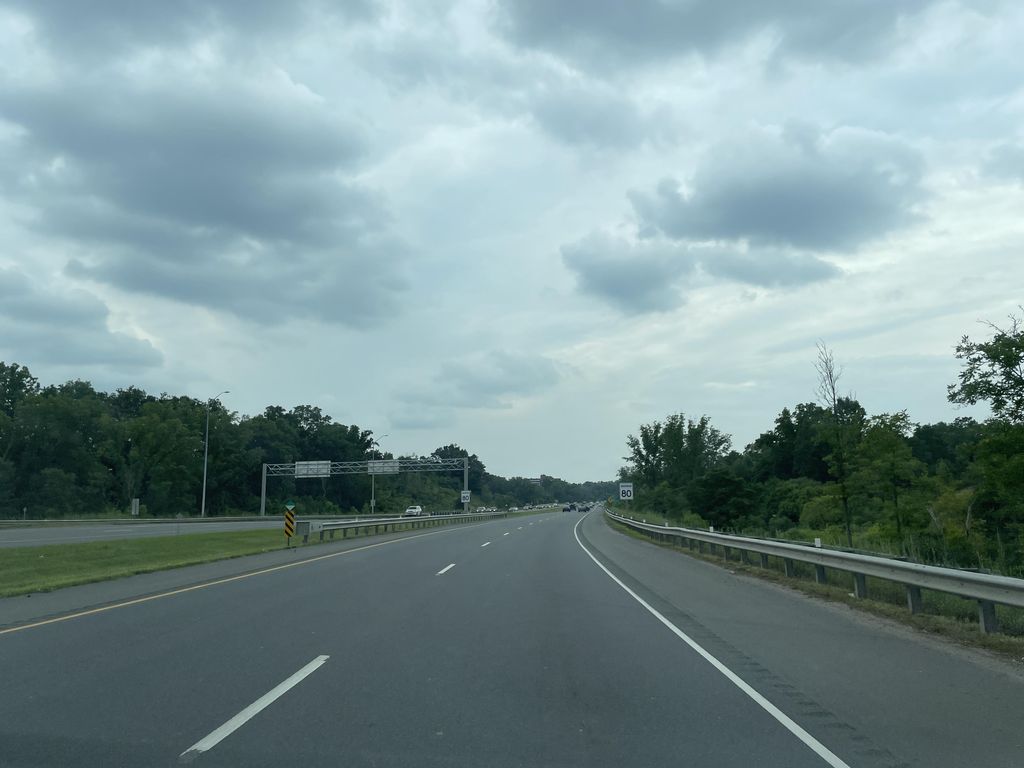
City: hamilton